Question: I have a drop-down list, and I want it to change to an empty text-box when I select the 'Other' option.

HTML code:
'''
<select id='visit'>
<option value='1' class='volunteer'>Romania</option>
<option value='2' class='volunteer1'>Slovakia</option>
<option value='3' class='volunteer2'>Belgium</option>
<option value='4' class='volunteer3'>Other</option>
</select>
'''
And this is the minimal JavaScript code to start with:
'''
$('#visit').live('change', function () {
if ((this.value) == 4) {
alert("Other selected")
//Code to change select list into textbox here
}
});
'''
The <URL>.
How can I do this using jQuery?
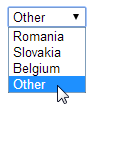
Answer: Try to use <URL> in this context,
'''
$(this).replaceWith('<input/>');
'''
## DEMO
Full code would be,
'''
$('#visit').live('change', function () {
if ((this.value) == 4) {
$(this).replaceWith($('<input/>',{'type':'text','value':'other'}));
}
});
'''
## DEMO
---
It seems like a bad idea to replace the select element as everyone said,
So try to show/hide the input element based on the user's selection.
Try,
'''
$("input[type=text]").hide();
$('#visit').live('change', function () {
$(this).next('input[type=text]').toggle((this.value) == 4)
});
'''
## DEMO